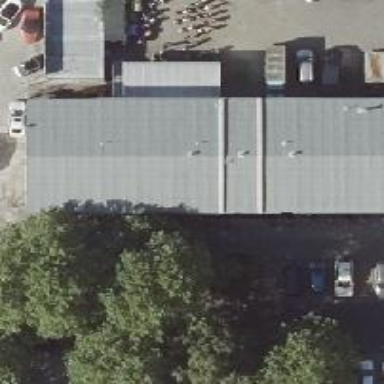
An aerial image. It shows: Motorcycle shop.